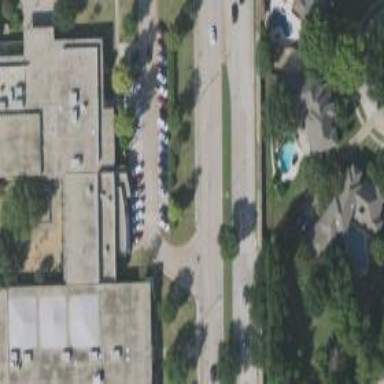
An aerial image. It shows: Parking space.